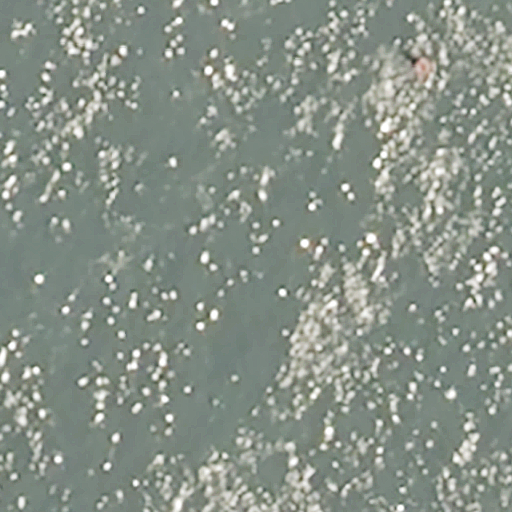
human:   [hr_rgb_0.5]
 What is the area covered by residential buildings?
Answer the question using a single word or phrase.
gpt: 0m2

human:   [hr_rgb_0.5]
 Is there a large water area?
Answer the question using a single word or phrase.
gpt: yes

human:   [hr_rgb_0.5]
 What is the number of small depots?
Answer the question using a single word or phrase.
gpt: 0

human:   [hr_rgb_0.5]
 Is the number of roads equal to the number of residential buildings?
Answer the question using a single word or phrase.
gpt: no

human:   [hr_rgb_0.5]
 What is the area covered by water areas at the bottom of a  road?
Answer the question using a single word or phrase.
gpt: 0m2

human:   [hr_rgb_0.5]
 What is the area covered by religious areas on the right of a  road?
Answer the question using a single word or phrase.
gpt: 0m2

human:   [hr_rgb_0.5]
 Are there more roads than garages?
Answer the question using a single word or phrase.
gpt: yes

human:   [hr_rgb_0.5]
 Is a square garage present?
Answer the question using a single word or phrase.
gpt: no

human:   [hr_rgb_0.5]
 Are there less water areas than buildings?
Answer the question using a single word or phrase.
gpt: no

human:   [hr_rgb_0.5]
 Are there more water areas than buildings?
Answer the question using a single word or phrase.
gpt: yes

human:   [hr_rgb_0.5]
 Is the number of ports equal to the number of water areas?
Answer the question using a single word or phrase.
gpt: no

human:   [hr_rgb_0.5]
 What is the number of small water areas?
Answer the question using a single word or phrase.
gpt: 0

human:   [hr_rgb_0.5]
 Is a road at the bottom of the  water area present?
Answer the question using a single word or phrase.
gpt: yes

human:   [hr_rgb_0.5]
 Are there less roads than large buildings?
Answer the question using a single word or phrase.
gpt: no

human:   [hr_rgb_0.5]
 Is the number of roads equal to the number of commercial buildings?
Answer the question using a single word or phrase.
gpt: no

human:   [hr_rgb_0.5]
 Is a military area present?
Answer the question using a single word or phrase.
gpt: no

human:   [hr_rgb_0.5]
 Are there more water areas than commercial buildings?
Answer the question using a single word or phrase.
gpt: yes

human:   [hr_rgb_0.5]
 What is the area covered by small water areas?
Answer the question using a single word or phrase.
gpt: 0m2

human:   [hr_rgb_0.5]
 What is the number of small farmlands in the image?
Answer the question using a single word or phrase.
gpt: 0

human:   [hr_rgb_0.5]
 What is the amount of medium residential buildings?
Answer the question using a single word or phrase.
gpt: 0

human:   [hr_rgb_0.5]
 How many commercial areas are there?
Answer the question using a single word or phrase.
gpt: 0

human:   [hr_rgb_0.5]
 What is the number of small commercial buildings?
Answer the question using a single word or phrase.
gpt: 0

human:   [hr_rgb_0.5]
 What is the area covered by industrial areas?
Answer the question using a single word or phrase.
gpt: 0m2

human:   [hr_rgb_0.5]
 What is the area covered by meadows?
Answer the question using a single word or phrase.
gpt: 0m2

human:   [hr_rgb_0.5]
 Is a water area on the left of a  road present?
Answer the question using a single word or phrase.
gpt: no

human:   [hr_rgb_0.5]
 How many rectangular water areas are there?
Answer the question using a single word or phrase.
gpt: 1

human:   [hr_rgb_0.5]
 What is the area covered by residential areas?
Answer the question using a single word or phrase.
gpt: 0m2

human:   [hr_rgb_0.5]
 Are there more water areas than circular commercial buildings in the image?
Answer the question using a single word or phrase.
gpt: yes

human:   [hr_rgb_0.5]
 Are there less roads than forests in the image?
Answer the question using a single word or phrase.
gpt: no

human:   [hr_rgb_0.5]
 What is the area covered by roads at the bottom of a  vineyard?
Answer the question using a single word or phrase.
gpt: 0m2

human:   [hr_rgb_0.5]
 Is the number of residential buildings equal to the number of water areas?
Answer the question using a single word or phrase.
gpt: no

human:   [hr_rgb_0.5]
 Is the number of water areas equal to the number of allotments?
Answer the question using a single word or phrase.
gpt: no

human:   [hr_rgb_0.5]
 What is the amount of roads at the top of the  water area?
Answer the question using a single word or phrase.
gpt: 0

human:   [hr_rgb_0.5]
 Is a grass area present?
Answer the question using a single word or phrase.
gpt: no

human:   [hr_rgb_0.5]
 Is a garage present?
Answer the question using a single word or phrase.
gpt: no

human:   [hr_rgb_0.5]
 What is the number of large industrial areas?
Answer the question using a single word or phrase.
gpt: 0